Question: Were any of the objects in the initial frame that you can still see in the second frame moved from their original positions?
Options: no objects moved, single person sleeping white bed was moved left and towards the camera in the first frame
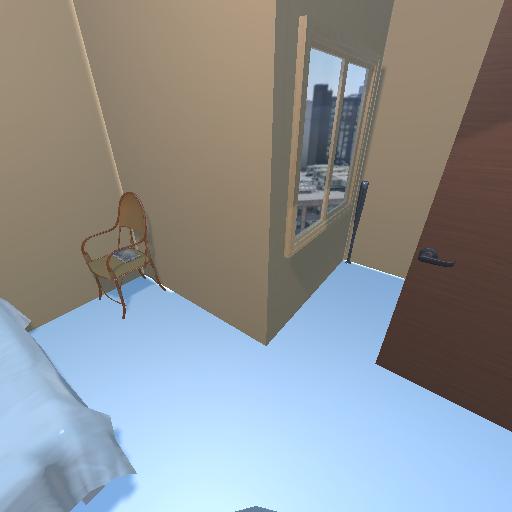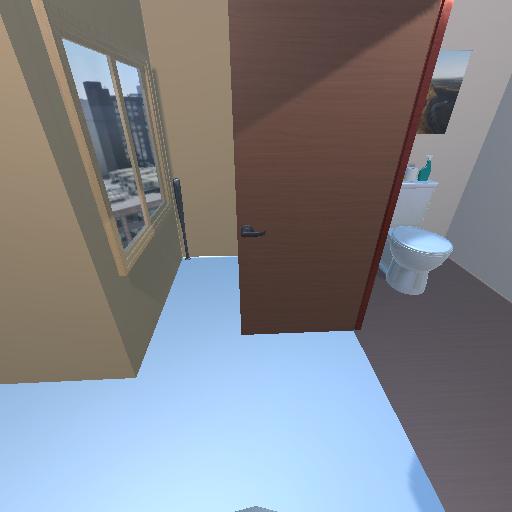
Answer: no objects moved